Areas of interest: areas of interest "Business office"
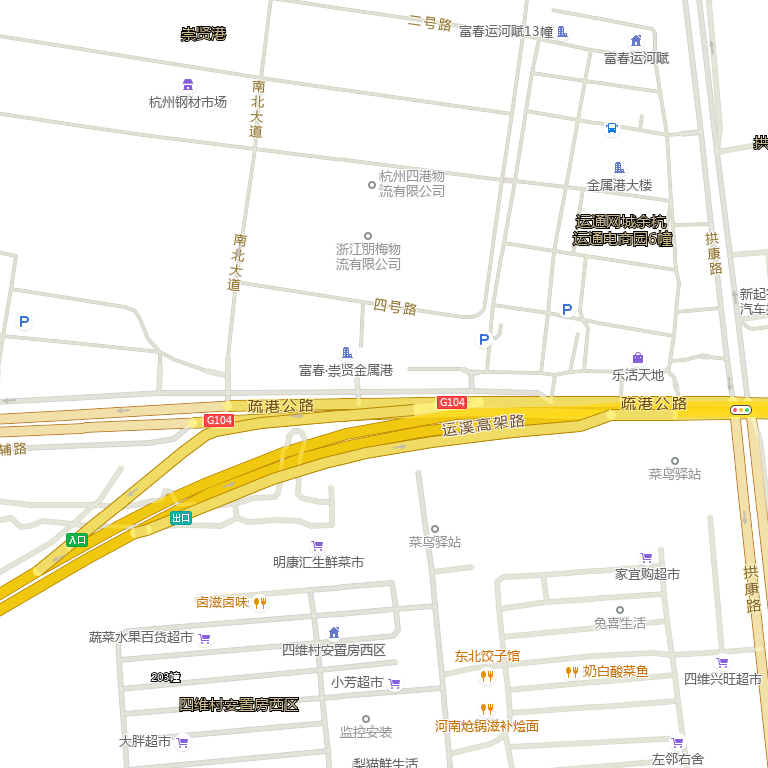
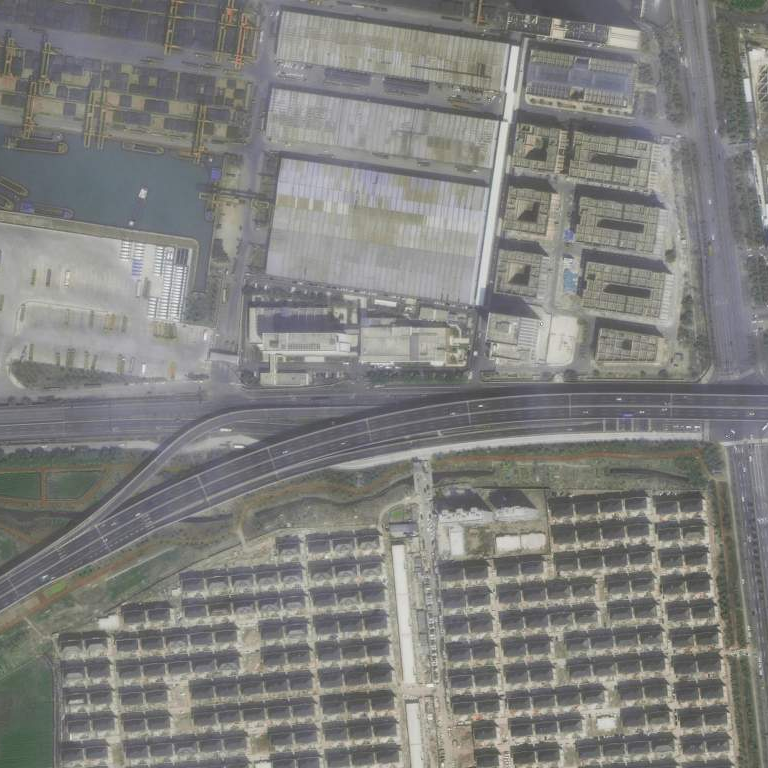